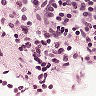
Metastatic tissue present: no